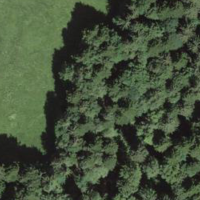
EUNIS habitat code: 43
Species observed at this site:
Epipactis helleborine